Question: Count the number of objects in the diagram.
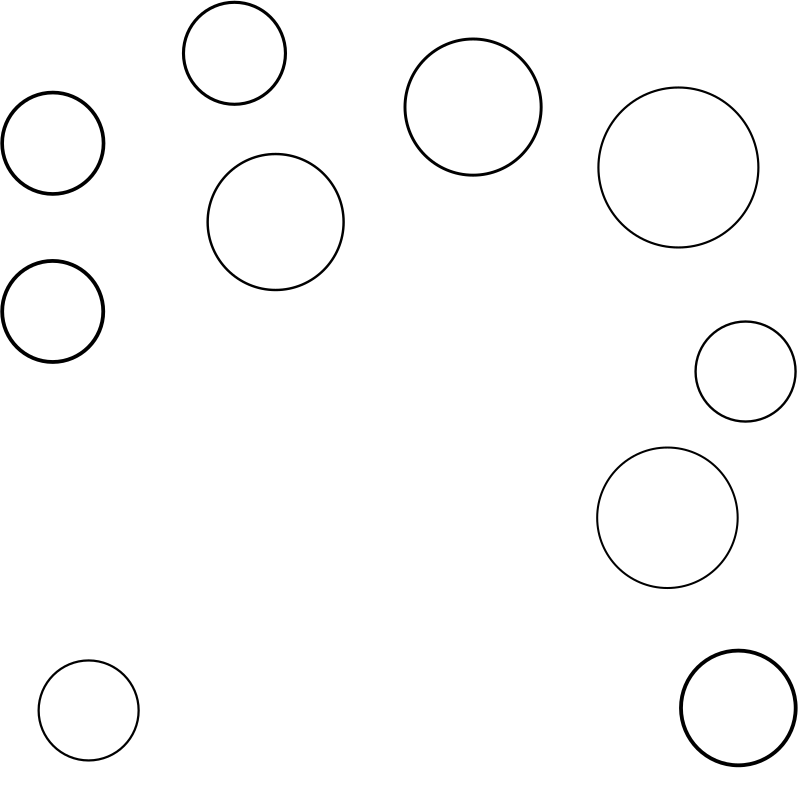
Answer: 10